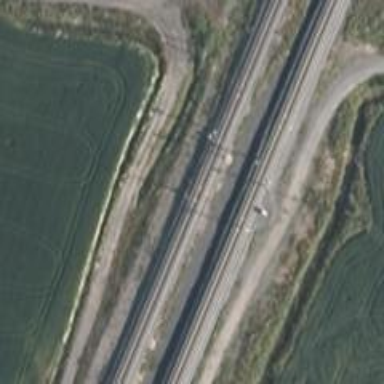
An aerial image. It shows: Railway signal.